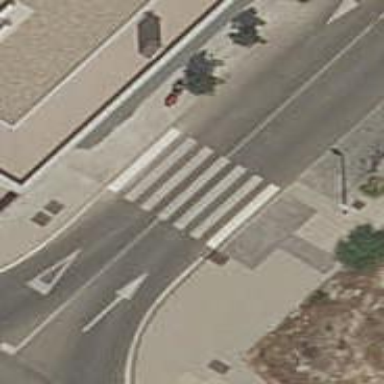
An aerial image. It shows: Footway with zebra crossing.